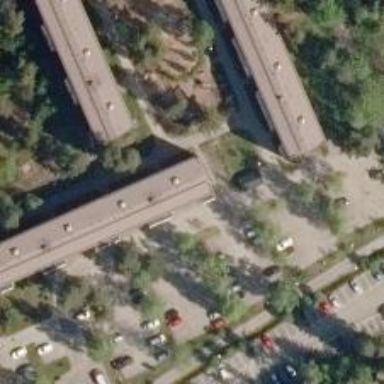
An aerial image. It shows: Parking area with unpaved surface.